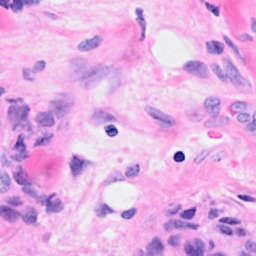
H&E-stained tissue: Breast